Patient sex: M
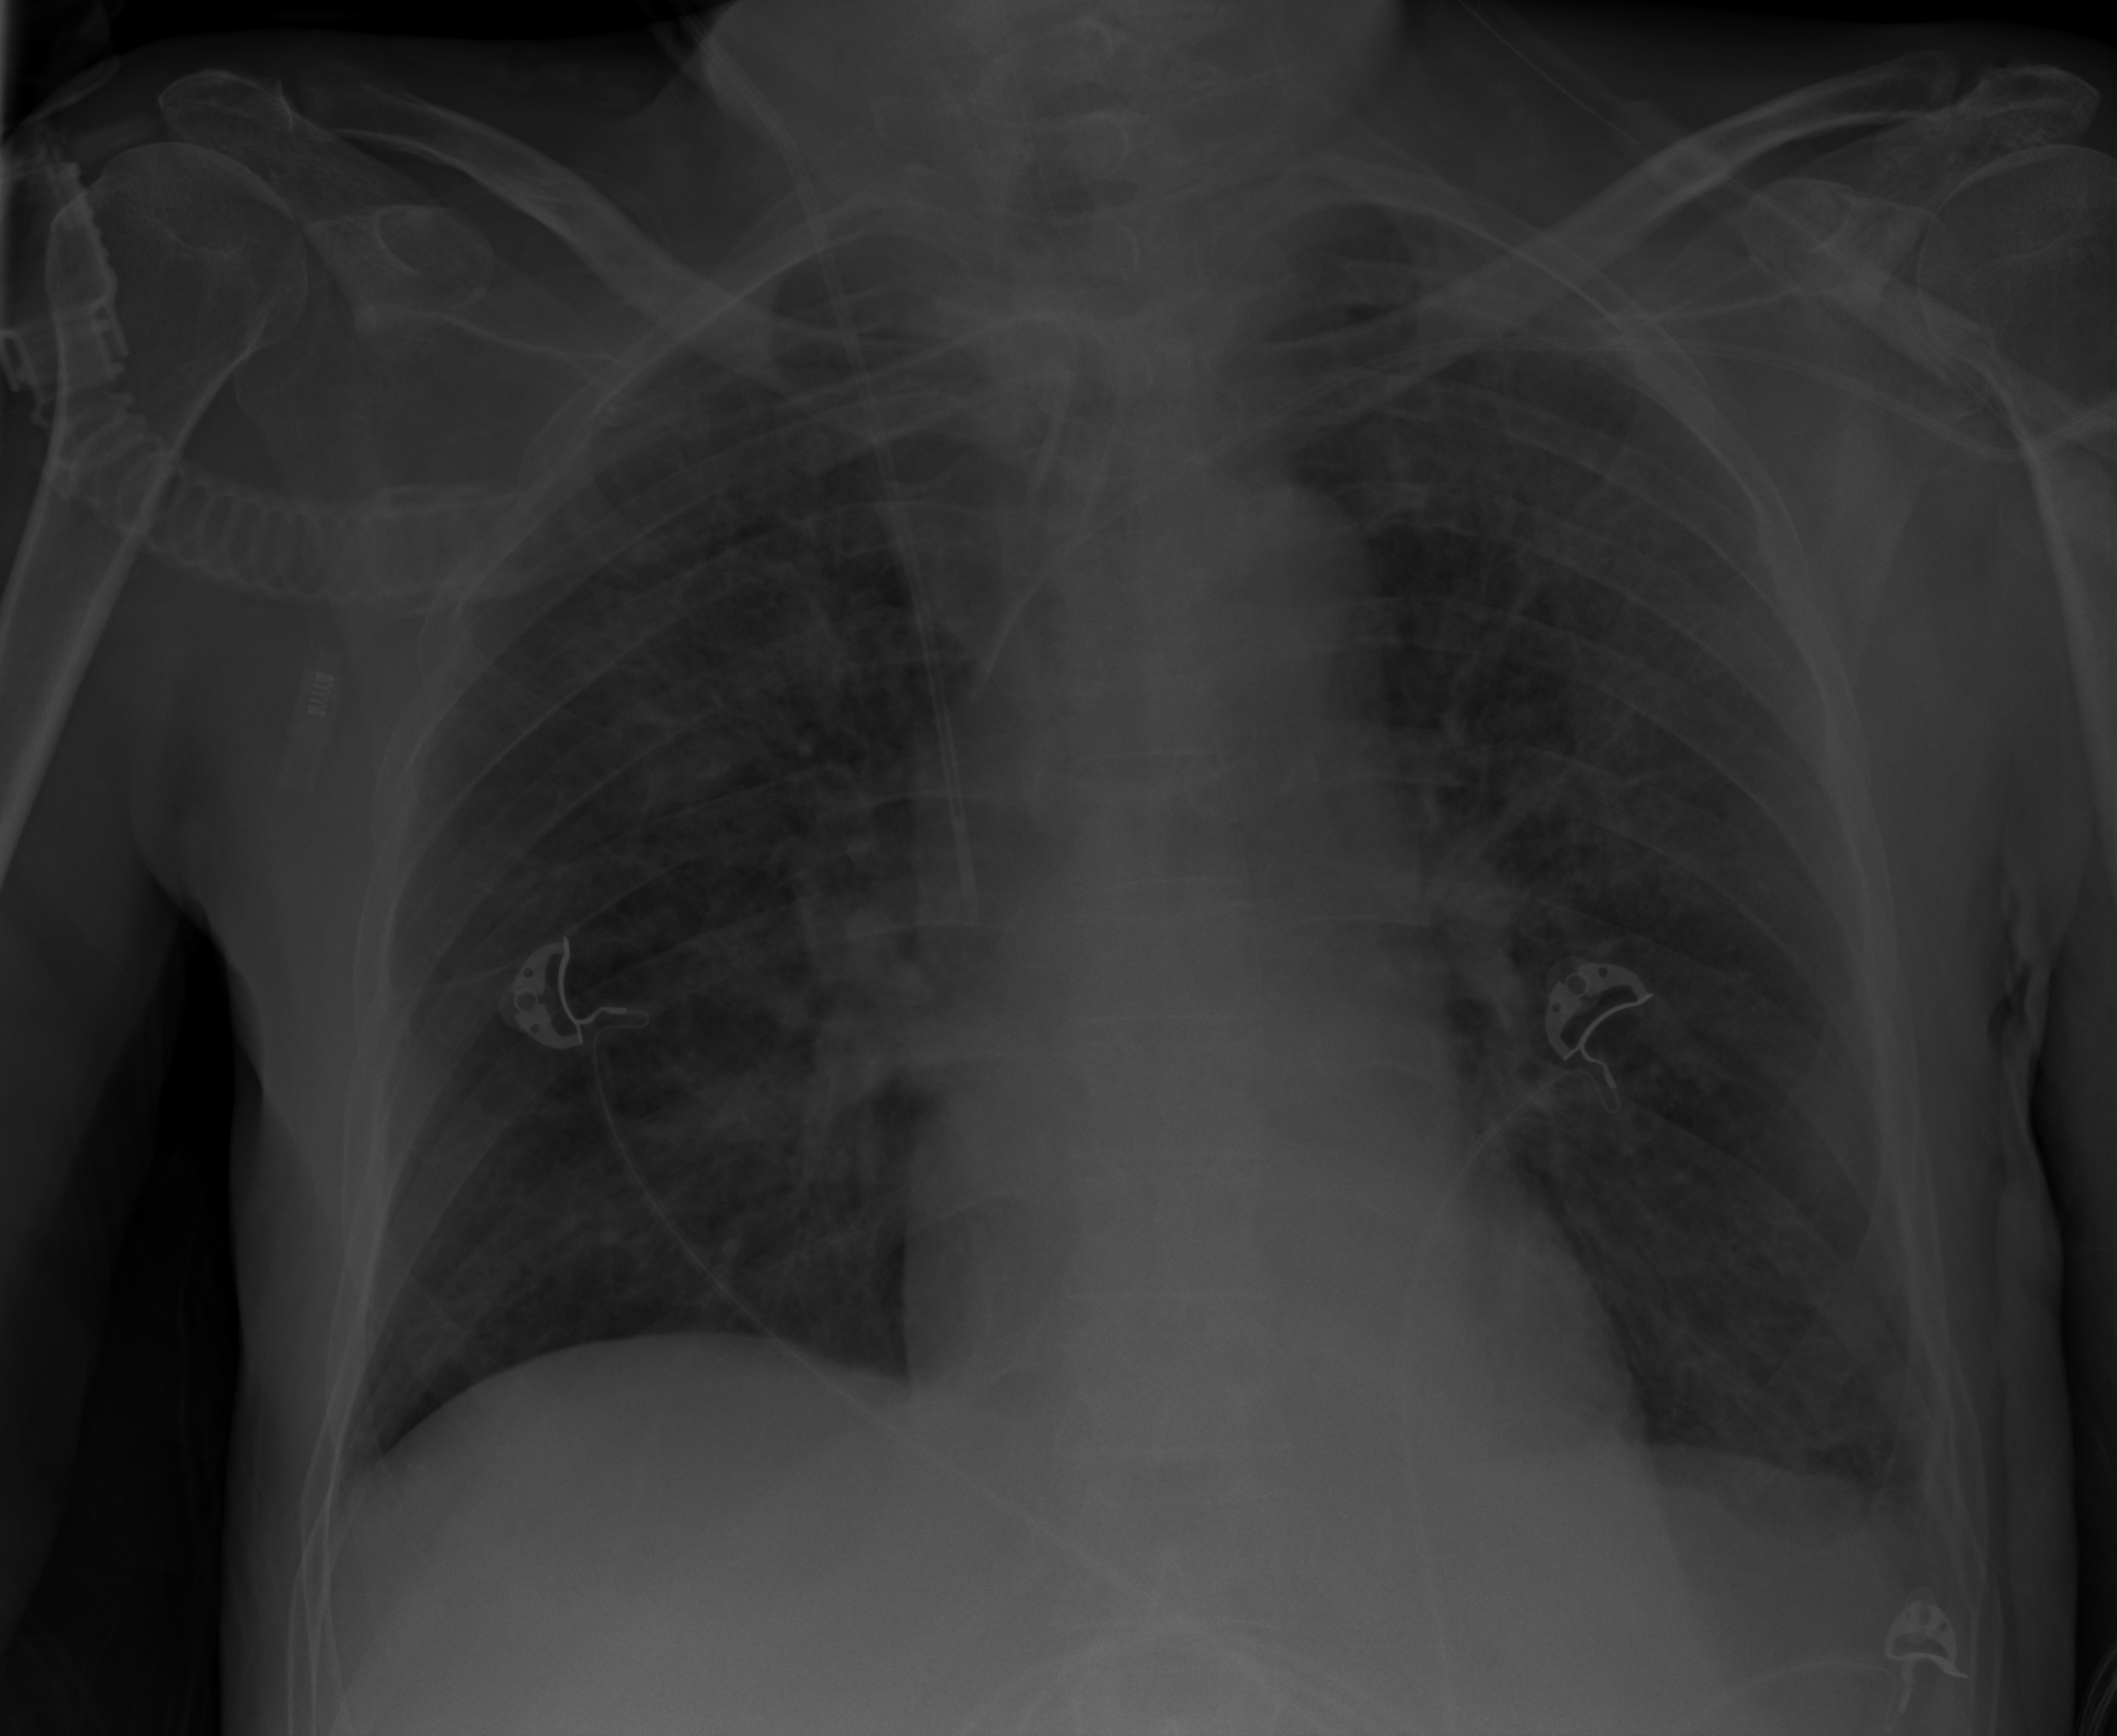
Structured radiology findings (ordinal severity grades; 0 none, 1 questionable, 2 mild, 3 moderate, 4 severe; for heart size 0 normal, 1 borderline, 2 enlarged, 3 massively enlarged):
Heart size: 0
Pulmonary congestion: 2
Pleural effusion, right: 2
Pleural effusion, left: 2
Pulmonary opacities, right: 2
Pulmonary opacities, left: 0
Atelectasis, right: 2
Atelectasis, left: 2